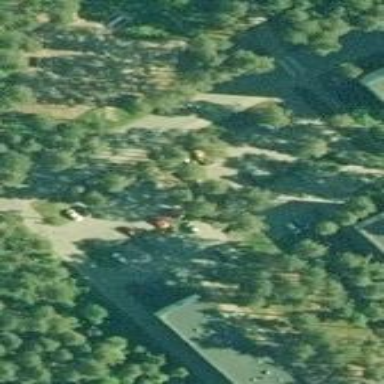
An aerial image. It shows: Parking area with surface.